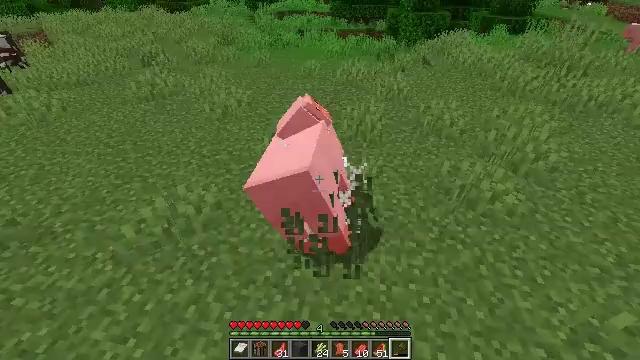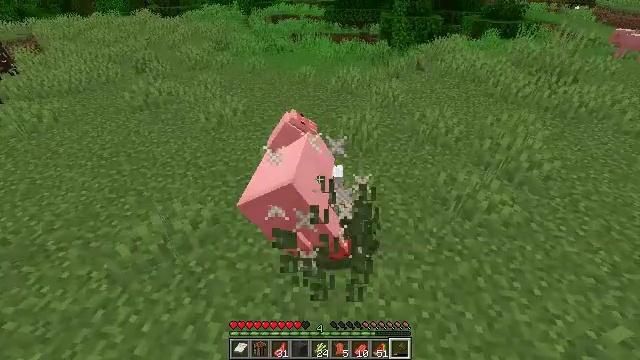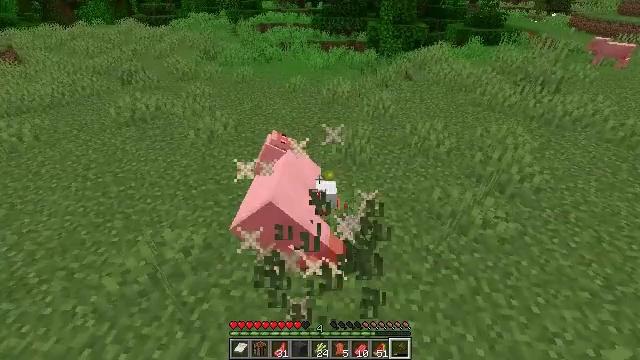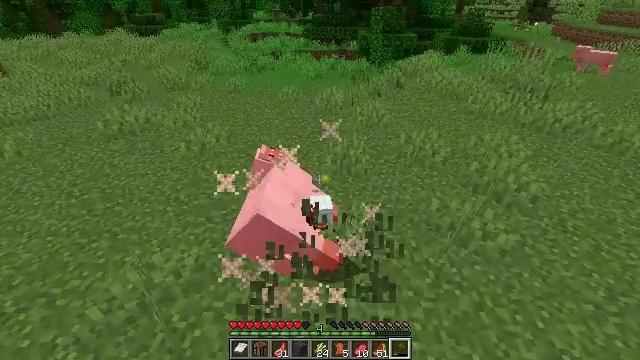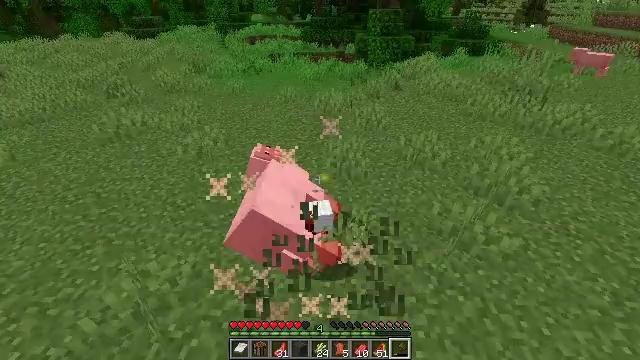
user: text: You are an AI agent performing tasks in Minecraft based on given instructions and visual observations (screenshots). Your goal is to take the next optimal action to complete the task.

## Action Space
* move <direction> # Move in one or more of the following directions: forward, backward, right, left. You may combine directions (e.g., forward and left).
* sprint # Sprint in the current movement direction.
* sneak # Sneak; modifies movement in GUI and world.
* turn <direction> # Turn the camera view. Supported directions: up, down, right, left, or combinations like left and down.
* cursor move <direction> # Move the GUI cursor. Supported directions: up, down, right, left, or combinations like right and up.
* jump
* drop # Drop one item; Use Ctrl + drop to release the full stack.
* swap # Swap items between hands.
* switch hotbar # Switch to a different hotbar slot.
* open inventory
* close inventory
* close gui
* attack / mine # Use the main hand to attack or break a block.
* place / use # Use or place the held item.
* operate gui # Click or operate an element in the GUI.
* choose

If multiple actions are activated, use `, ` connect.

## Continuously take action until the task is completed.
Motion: motion action
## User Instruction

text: Collect the grass from the surface.
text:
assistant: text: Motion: turn right
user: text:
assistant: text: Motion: turn right and up
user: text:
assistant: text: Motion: move forward, turn right and up
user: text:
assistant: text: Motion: move forward
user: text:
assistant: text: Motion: no_op